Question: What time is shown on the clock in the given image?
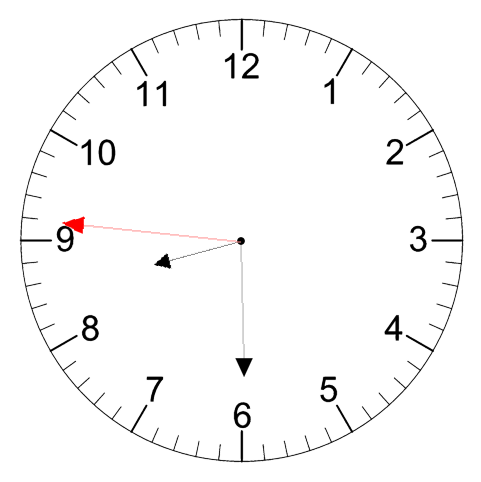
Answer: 08:29:46